Question: I am printing a chart using excel inter OP in c#. The values are filled in the excel sheet and the graph is plot based on that. Every thing is working fine. when I am printing the graph, there is a problem in that The axis values are repeated. What will be a solution?
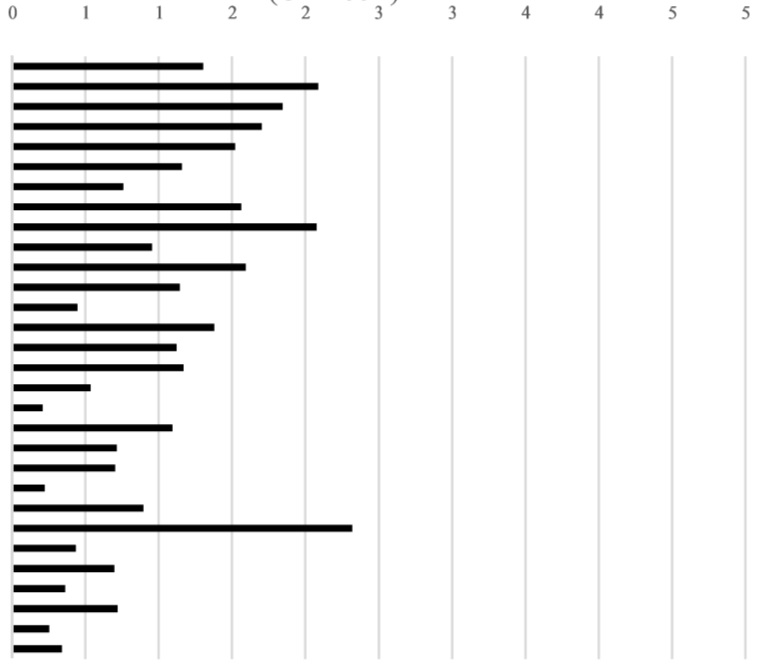
Answer: I found the solution. It can easily done in excel by "format axis" option.